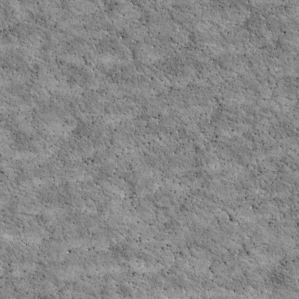
Label: non_frost